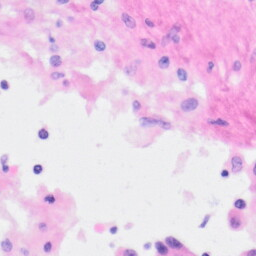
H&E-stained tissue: Kidney